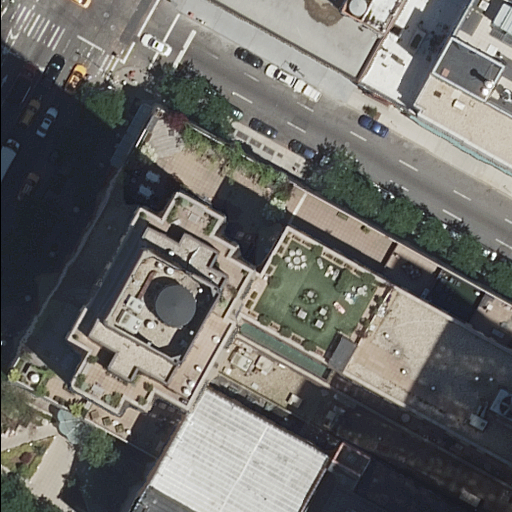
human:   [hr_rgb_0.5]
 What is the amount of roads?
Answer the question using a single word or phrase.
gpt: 8

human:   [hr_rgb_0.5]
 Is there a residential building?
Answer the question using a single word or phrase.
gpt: yes

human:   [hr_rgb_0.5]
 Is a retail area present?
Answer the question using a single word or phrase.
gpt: yes

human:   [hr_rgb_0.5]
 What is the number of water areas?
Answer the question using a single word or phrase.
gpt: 0

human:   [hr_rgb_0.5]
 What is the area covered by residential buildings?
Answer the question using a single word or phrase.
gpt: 2251m2

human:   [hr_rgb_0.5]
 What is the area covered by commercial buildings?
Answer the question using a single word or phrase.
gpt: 0m2

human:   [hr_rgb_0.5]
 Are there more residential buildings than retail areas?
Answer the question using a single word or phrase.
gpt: yes

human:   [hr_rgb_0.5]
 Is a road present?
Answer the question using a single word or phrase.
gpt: yes

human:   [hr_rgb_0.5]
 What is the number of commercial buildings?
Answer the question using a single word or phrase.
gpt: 0

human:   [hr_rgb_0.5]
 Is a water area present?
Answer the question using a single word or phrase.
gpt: no

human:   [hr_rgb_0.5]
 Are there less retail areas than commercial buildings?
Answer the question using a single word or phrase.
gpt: no

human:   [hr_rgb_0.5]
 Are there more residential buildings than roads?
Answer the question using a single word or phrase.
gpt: no

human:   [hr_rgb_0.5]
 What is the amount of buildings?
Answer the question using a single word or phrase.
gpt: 6

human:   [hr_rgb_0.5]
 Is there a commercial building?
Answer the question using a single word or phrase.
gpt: no

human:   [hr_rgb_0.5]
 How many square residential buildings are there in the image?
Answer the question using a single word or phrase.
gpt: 0

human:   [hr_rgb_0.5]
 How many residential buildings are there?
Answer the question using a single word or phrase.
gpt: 6

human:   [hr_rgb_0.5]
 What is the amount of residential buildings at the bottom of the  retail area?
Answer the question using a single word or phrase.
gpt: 3

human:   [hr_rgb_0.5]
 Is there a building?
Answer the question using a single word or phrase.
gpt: yes

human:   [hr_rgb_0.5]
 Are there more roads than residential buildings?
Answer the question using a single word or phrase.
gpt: yes

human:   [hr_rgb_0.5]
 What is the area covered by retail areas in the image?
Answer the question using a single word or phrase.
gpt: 2288m2

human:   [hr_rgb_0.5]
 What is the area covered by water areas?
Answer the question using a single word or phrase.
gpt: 0m2

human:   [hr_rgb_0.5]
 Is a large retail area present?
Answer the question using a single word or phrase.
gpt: yes

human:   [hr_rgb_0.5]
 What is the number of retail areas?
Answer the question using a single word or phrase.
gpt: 1

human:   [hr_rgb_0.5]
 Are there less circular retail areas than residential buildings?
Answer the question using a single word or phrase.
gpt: yes

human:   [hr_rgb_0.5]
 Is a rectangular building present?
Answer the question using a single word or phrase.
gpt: yes

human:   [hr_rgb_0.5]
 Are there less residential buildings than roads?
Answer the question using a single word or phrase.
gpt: yes

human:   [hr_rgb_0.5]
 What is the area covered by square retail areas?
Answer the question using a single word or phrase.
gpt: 0m2

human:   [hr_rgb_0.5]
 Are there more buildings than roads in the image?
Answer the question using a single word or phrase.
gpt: no

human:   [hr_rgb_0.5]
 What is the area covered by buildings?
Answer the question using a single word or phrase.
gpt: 2251m2

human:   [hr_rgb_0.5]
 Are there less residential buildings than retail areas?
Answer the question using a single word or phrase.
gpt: no

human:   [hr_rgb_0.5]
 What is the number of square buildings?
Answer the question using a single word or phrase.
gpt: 0

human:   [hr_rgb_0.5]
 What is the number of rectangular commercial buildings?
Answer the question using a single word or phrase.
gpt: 0

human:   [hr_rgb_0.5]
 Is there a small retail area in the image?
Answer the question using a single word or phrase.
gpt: no

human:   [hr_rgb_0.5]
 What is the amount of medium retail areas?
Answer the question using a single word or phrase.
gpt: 0

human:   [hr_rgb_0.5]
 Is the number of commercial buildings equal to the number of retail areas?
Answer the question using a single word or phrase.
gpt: no

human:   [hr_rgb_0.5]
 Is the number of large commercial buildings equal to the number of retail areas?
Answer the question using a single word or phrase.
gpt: no

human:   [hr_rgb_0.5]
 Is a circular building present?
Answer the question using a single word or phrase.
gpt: no

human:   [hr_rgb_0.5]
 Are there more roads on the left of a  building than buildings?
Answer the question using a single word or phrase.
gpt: yes

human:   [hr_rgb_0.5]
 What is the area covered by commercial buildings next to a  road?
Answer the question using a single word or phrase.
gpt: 0m2

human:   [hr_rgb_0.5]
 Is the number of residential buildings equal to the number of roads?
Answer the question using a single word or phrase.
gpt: no

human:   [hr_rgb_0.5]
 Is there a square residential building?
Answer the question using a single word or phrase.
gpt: no

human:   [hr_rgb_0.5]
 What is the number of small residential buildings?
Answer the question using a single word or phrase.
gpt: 1

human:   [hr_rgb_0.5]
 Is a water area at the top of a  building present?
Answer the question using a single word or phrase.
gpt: no

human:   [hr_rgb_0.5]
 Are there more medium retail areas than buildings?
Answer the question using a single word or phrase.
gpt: no

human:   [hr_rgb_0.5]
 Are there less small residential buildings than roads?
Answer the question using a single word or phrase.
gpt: yes

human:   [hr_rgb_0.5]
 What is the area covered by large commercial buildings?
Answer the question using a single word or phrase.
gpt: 0m2

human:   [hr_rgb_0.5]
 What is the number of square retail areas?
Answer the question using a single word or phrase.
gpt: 0

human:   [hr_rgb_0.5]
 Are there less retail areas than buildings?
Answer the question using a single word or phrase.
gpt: yes

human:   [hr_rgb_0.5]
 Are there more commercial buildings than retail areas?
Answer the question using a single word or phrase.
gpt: no

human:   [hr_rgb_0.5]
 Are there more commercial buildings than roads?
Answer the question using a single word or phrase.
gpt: no

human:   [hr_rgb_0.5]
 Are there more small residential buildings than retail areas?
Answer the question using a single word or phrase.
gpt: no

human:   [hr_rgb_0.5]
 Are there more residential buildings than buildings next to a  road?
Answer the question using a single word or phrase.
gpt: no

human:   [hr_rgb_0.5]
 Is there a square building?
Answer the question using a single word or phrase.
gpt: no

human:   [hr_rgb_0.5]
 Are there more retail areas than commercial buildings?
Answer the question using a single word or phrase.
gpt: yes

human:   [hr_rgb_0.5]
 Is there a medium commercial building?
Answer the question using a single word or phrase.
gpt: no

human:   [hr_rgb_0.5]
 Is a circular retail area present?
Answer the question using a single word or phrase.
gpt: no

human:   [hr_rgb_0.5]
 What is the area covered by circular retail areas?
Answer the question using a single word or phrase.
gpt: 0m2

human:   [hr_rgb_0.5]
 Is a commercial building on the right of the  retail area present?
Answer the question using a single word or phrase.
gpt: no

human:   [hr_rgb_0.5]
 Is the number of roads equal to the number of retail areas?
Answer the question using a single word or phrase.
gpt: no

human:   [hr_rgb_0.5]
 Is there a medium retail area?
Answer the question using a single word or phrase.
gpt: no

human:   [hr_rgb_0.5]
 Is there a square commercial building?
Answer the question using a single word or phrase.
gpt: no

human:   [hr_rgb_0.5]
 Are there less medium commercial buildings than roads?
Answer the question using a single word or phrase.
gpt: yes

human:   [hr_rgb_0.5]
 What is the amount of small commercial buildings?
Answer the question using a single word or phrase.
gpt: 0

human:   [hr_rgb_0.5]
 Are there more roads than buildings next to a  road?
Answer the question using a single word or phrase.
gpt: yes